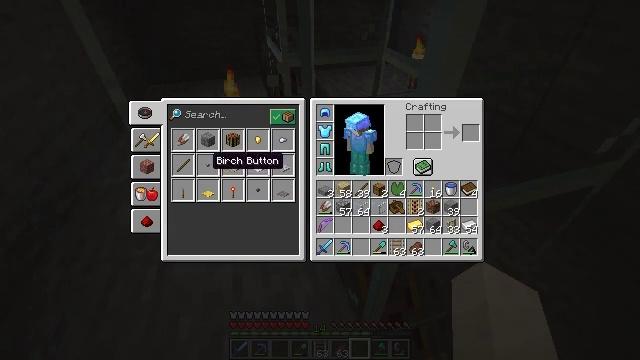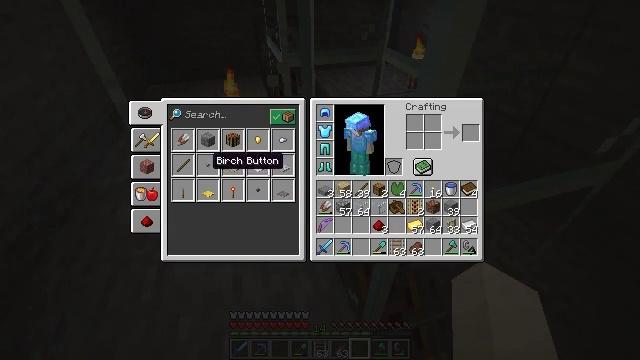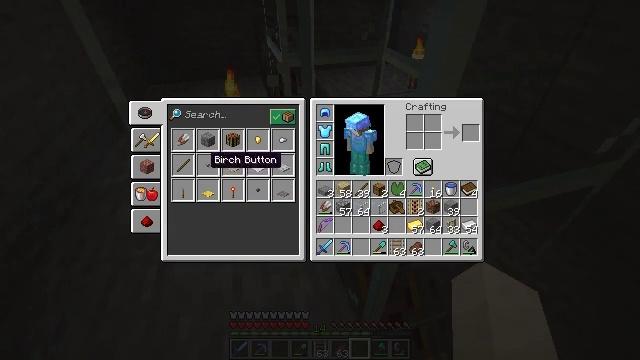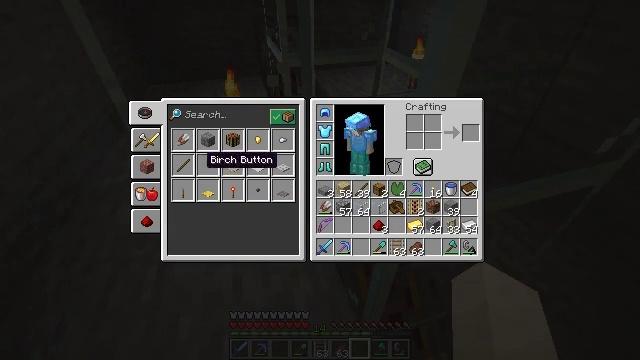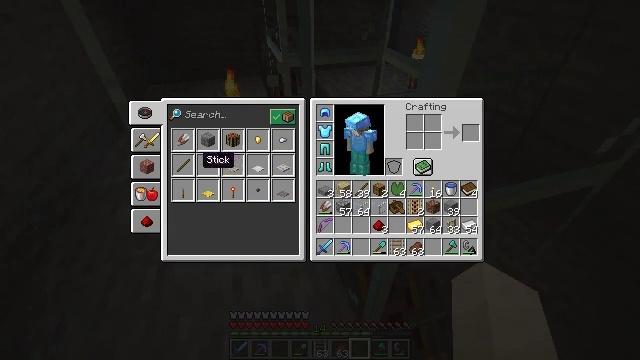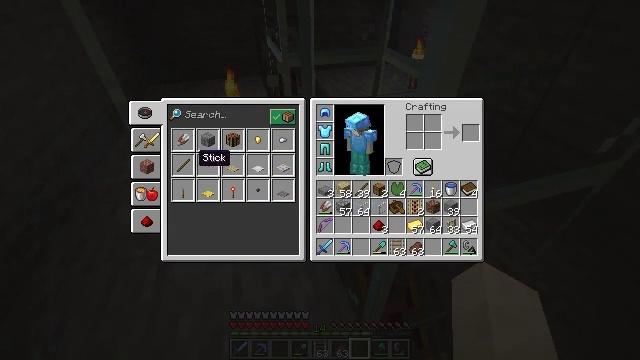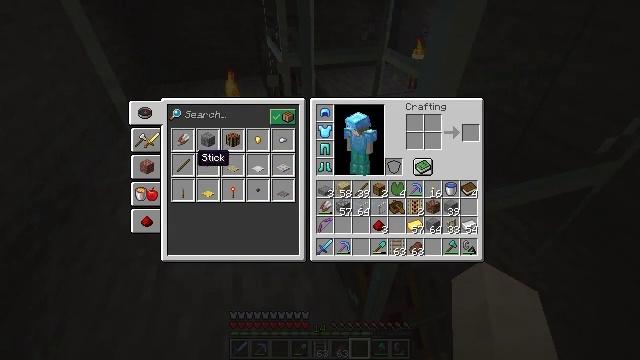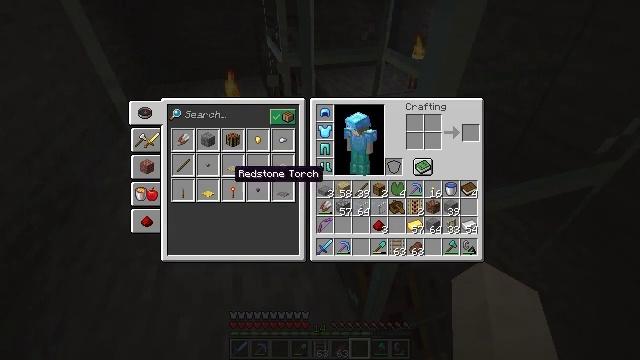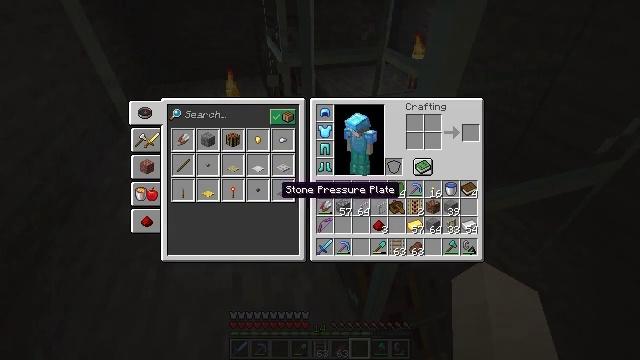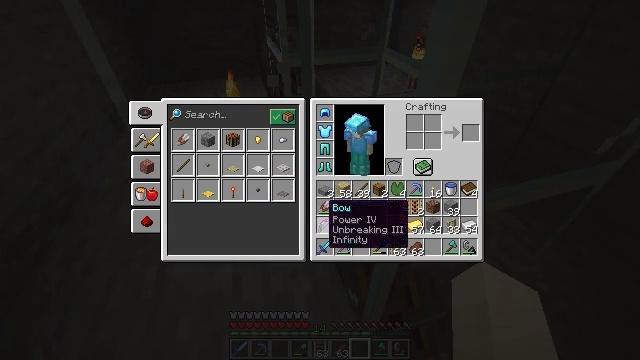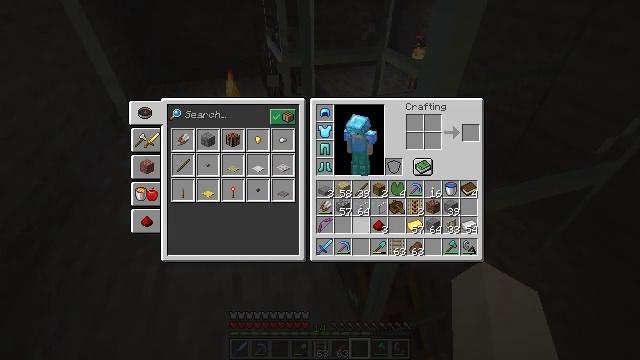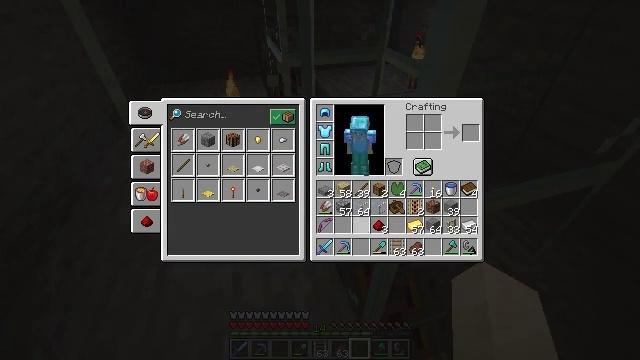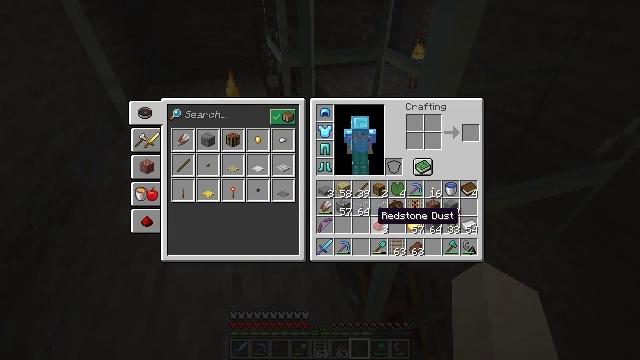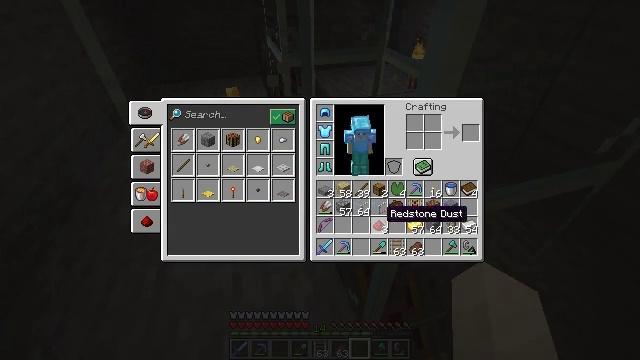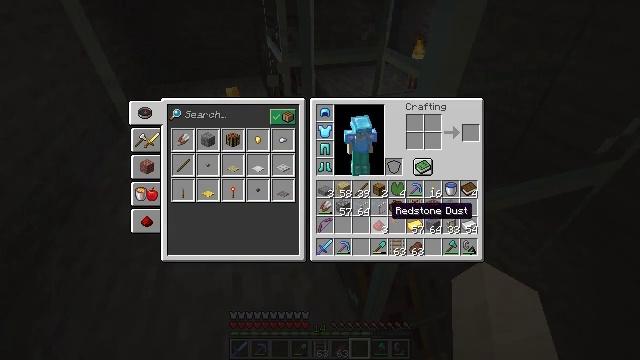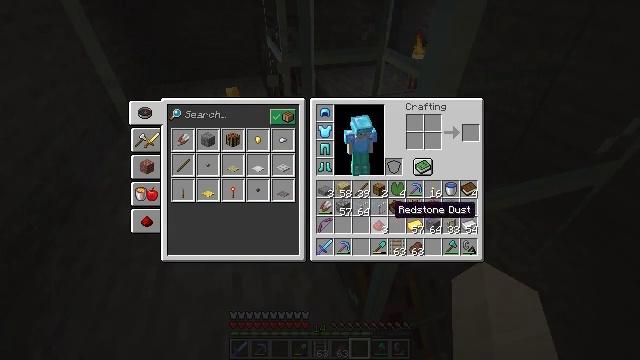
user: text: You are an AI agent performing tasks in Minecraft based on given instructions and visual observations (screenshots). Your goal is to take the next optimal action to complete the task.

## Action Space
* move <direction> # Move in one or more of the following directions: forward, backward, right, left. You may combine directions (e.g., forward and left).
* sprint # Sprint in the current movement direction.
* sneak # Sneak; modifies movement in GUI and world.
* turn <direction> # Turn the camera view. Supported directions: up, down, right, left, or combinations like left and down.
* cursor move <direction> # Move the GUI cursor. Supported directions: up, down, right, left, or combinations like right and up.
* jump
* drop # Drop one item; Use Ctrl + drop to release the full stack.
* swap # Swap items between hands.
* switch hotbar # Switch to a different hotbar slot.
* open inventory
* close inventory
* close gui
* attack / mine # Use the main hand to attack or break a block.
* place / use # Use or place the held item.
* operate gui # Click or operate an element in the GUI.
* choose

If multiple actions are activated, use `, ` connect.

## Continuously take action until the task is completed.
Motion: motion action
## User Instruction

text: Use the crafting table to make a lever.
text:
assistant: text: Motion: no_op
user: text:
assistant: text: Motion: no_op
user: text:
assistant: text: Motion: no_op
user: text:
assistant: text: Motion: no_op
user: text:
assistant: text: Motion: no_op
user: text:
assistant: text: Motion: no_op
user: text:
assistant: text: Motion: turn right and down
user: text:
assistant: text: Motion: turn right and down
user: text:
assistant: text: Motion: turn right and down
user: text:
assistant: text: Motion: turn right and down
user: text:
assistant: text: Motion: turn right
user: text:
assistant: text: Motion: turn right
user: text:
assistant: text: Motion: turn right
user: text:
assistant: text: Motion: no_op
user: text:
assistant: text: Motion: no_op
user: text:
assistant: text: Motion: turn right
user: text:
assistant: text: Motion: turn right
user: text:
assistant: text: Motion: no_op
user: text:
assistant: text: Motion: no_op
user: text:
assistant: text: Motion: turn up
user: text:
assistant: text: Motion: no_op
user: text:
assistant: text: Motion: no_op
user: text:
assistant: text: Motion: no_op
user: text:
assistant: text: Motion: no_op
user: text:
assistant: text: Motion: no_op
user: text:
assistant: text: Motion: turn right
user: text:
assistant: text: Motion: no_op
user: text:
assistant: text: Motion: turn left
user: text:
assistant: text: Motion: turn left and down
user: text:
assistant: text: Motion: turn left